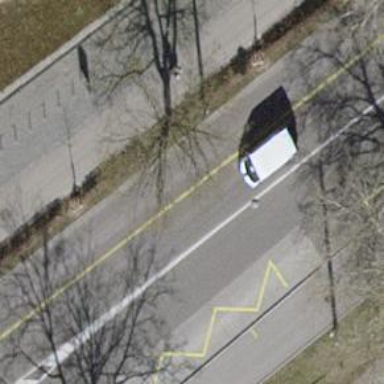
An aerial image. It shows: Primary highway with asphalt surface. There is lane for cyclists on the left side and shared busway on the right. Trolley wires are present along the road.